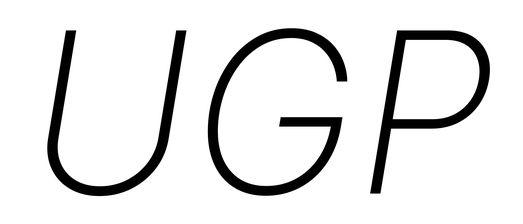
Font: Inter-Italic_ExtraLight_Italic